Question: The data is displayed correctly but when doing searches it doesn't find anything. This is how data is stored in a table with UTF8 encoding.
'''
Default charset: utf8mb4
names: utf8
character_set_client : utf8
'''

'''
SELECT * FROM article WHERE description like '%nagra%' //returns null but it should return one row
SELECT * FROM article WHERE description like '%na%' //works
SELECT * FROM article WHERE description like '%nag%' //returns null
'''
I think mysql converts a to a.
I have tried to convert the search query to utf8 using php function utf8_encode($str). But no success here.
How can I solve this issue?
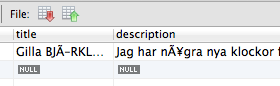
Answer: > "nAY=gra" stored in the database and "nagra" are obviously not the same words. You have an encoding problem when inserting into the database, storing your data as garbage. - deceze <URL> - deceze 16 mins ago